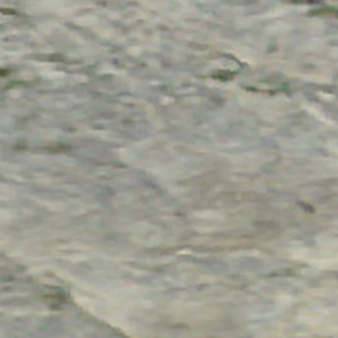
Label: other